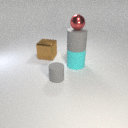
large gray rubber cylinder below small red metal sphere